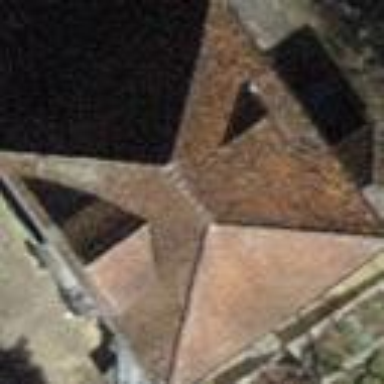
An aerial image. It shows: Building with tile roof.